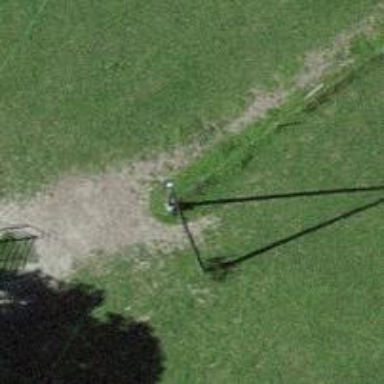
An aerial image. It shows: Minor power line.